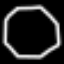
Label: octagon